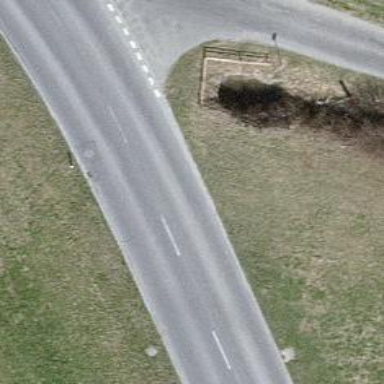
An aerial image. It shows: Tertiary road.